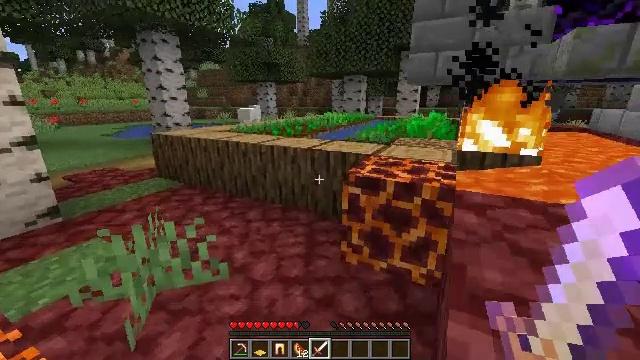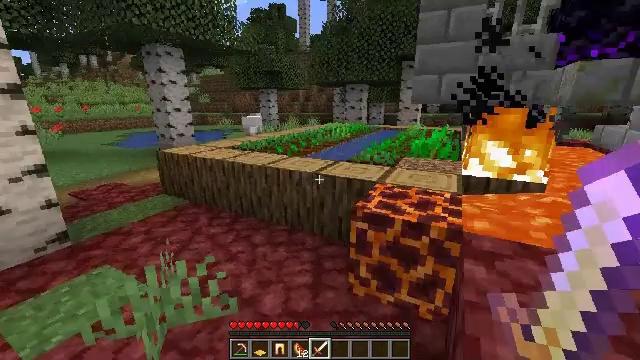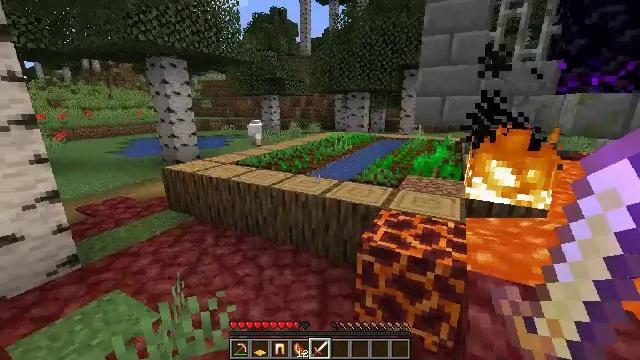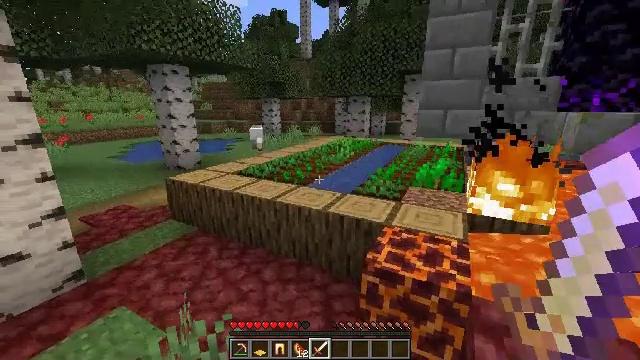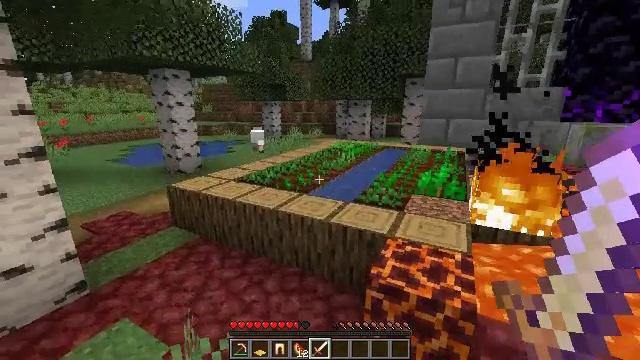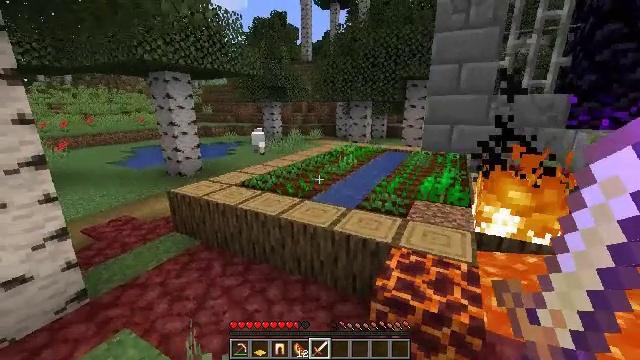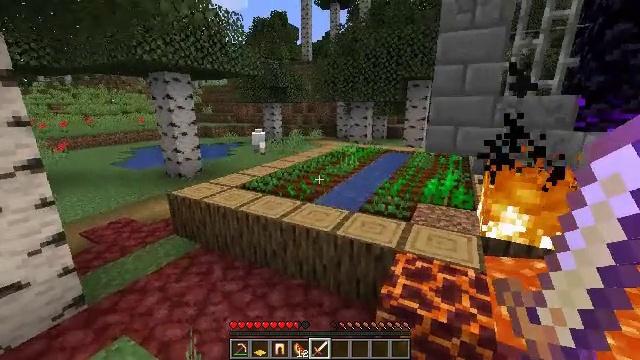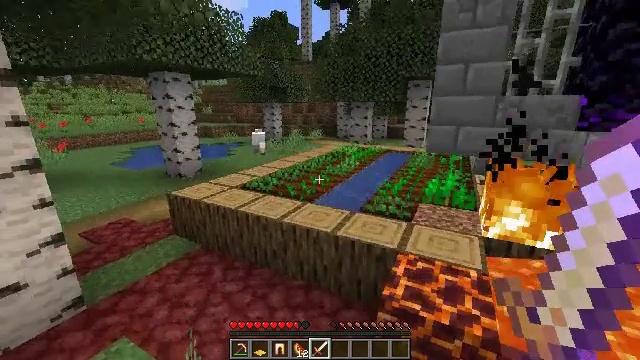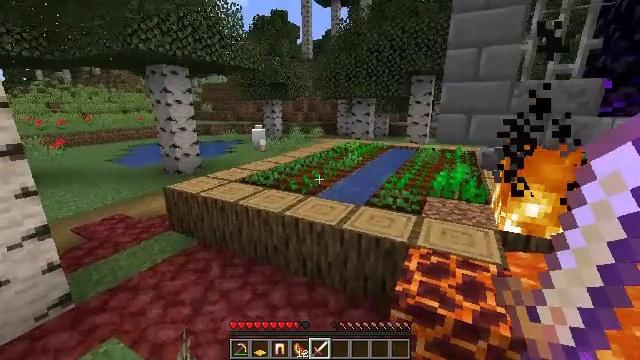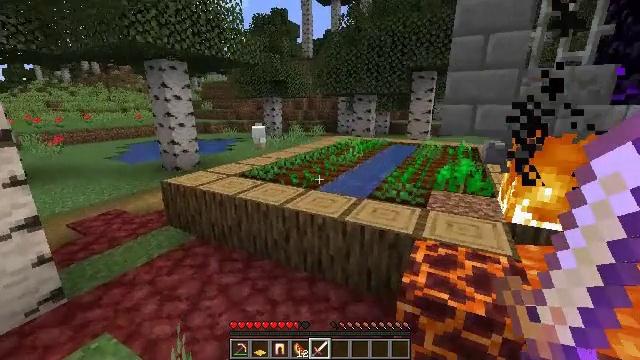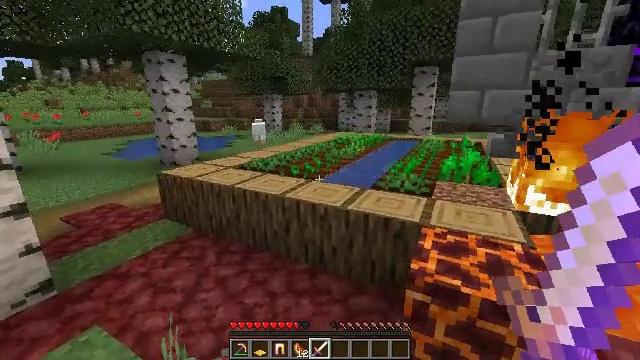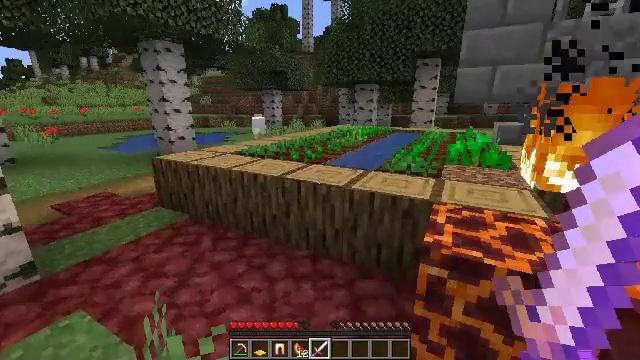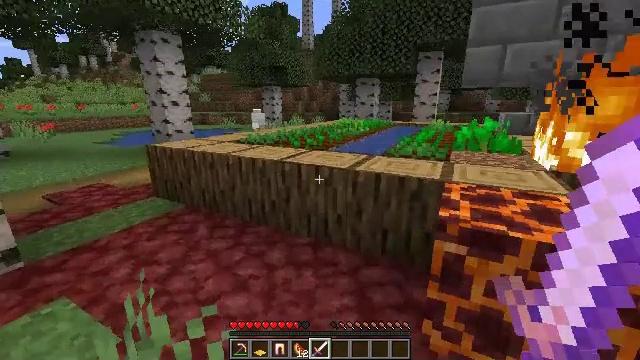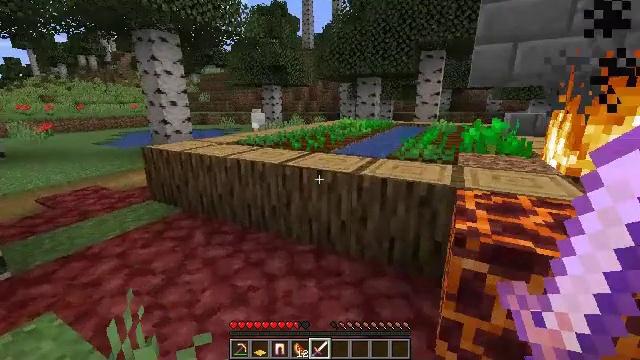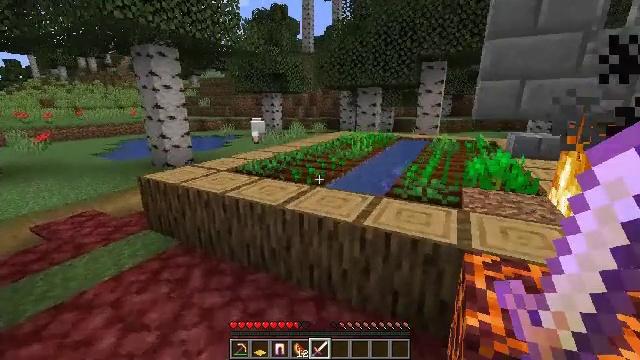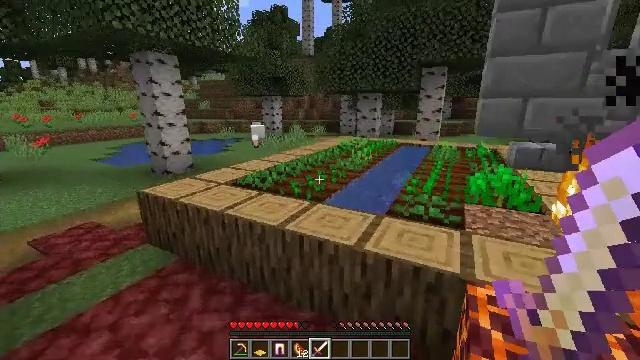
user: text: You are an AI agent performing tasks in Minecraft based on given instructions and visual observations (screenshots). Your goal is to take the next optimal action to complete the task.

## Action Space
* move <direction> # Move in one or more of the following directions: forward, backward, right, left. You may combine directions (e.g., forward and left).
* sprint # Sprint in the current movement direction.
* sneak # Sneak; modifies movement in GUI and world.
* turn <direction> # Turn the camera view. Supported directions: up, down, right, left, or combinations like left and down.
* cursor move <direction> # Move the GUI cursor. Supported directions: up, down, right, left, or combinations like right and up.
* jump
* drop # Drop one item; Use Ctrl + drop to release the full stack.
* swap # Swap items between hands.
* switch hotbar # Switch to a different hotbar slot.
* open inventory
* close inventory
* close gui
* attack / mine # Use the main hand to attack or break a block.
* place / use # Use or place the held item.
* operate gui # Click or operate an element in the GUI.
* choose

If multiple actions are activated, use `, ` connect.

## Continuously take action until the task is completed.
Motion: motion action
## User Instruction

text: Pick up the green carpet.
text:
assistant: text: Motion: move forward, jump
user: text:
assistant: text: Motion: move forward, jump
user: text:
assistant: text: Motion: move forward, jump
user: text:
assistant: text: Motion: move forward, jump
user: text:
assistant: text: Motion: move forward, jump
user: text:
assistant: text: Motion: move forward
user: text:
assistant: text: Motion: move forward
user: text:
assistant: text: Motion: move forward, jump
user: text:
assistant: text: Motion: move forward, jump
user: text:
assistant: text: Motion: move forward, jump
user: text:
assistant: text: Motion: move forward, jump
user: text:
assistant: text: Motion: move forward, jump
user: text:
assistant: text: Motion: move forward, jump
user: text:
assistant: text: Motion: move forward, jump
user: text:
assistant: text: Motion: move forward, jump
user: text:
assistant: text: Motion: move forward, jump
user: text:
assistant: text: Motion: move forward, jump
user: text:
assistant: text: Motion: move forward, turn right, jump
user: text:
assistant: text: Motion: move forward, turn right and up, jump
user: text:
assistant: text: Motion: move forward, turn right, jump
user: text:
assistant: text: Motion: move forward, turn right and down, jump
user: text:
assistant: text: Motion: move forward, turn right and down, jump
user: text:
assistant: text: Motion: move forward, turn right and down, jump
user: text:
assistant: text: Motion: move forward and move left, turn right and down, jump
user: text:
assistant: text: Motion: move forward and move left, turn right and down, jump
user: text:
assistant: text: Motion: move forward and move left, turn right and down, jump
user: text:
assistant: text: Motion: move forward and move left, turn right and down, jump
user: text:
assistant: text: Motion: move forward and move left, turn right and down, jump
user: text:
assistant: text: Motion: move forward and move left, turn right, jump
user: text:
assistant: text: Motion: move forward and move left, turn right, jump